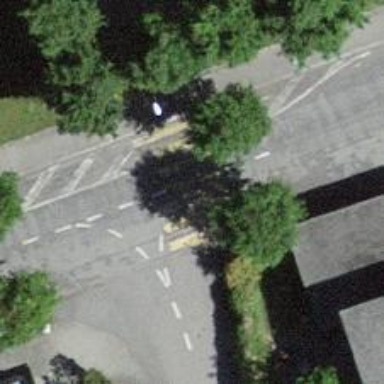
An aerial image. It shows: Uncontrolled zebra crossing on the road.